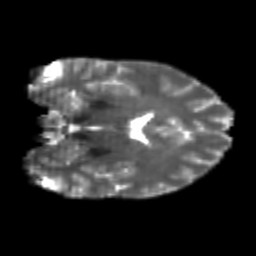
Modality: T2w
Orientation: coronal
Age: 25
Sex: male
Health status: healthy
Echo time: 0.074 s